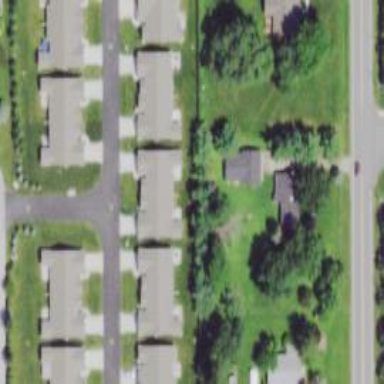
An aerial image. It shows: Condominium in residential area.